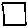
Label: square